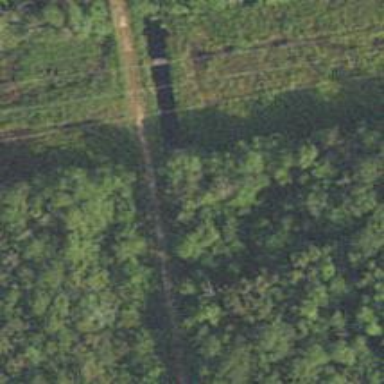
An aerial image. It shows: Track road with grade3 tracktype. It is cutline made by man.